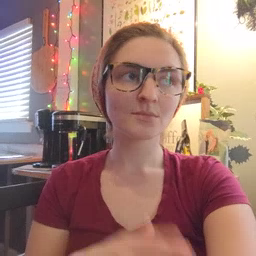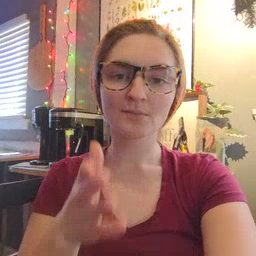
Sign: will